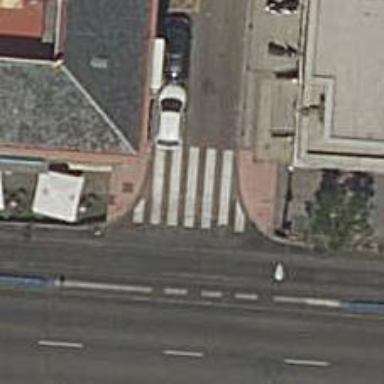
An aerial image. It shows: Uncontrolled crossing on the road.